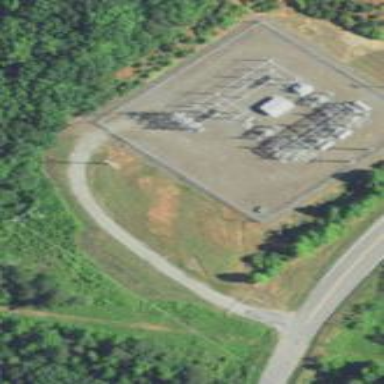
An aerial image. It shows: Distribution level power substation enclosed by fence.